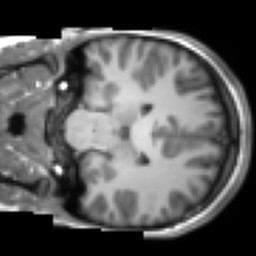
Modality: T1w
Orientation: coronal